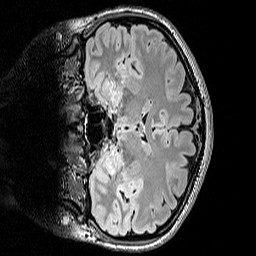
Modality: FLAIR
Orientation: coronal
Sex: female
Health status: ill
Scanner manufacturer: siemens
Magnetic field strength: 3 T
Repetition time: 5 s
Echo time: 0.388 s